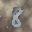
Label: 8